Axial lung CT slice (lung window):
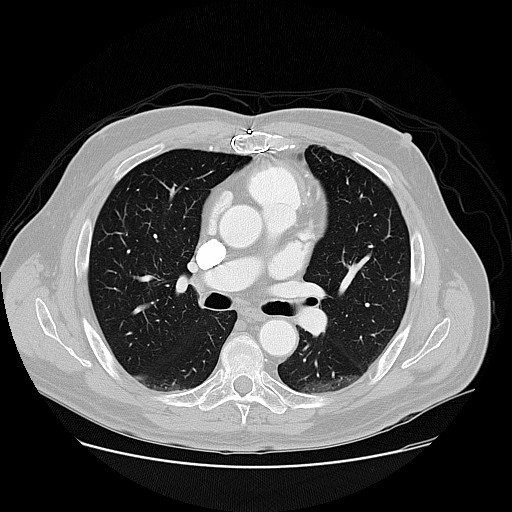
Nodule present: no